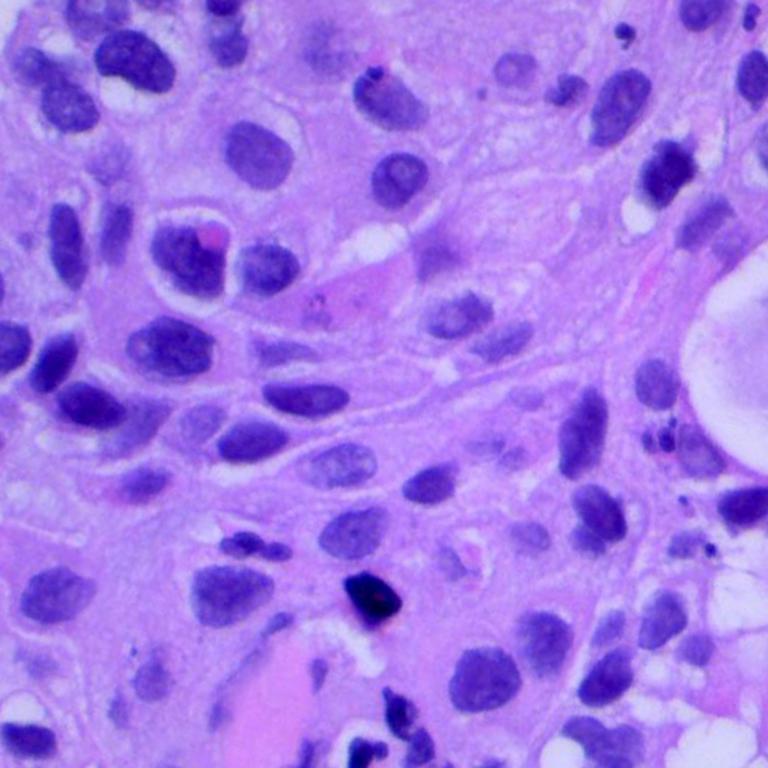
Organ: lung
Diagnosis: squamous carcinomas